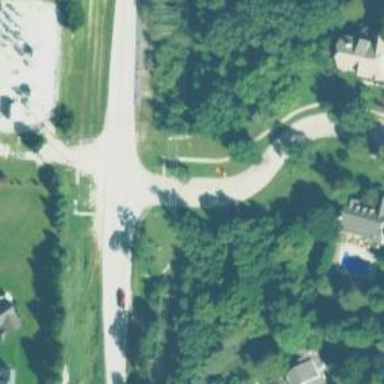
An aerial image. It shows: Marked crossing on asphalt path.